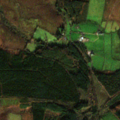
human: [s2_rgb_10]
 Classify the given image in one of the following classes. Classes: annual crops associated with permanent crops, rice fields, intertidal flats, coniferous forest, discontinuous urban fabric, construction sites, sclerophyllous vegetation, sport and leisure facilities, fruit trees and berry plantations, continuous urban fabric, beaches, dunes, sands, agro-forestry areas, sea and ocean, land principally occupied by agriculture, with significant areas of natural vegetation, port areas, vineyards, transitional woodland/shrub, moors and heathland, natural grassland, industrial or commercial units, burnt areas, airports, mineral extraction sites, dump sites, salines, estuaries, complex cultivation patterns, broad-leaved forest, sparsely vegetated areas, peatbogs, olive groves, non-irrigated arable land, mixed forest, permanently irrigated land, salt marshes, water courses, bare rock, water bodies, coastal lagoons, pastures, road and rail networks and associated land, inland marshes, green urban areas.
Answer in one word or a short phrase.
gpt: pastures, land principally occupied by agriculture, with significant areas of natural vegetation, coniferous forest, peatbogs